Question: For a college project, I am creating a website with some back end algorithms and to test these in a demo environment I require a lot of fake data. To get this data I intend to scrape some sites. One of these sites is freelance.com.To extract the data I am using the Simple HTML DOM Parser but so far I have been unsuccessful in my efforts to actually get the data I need.
Here is an example of the HTML layout of the page I intend to scrape. The red boxes mark the required data.

Here is the code I have written so far after following some tutorials.
'''
<?php
include "simple_html_dom.php";
// Create DOM from URL
$html = file_get_html('http://www.freelancer.com/jobs/Website-Design/1/');
//Get all data inside the <tr> of <table id="project_table">
foreach($html->find('table[id=project_table] tr') as $tr) {
foreach($tr->find('td[class=title-col]') as $t) {
//get the inner HTML
$data = $t->outertext;
echo $data;
}
}
?>
'''
Hopefully someone can point me in the right direction as to how I can get this working.
Thanks.
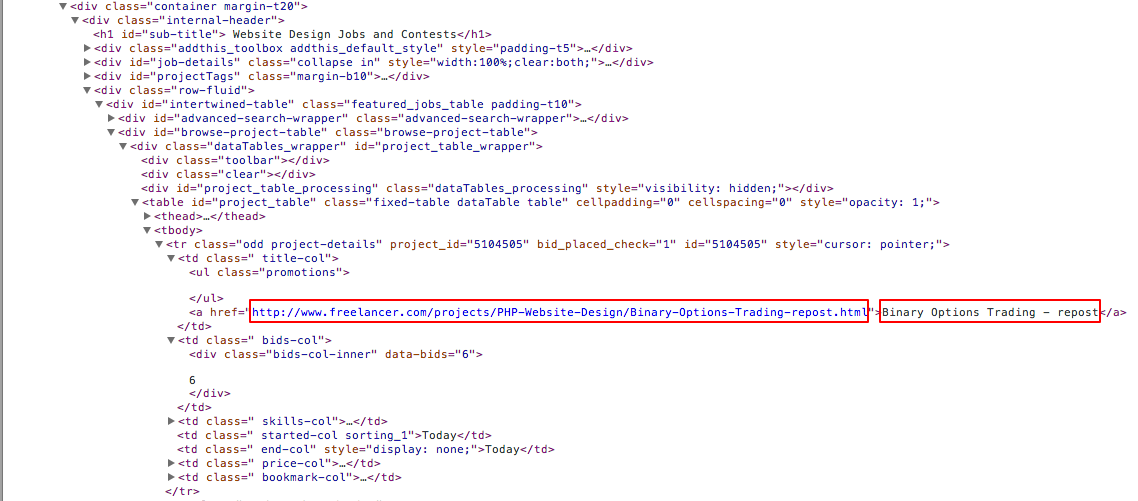
Answer: The raw source code is different, that's why you're not getting the expected results...
You can check the raw source code using 'ctrl+u', the data are in 'table[id=project_table_static]', and the cells 'td' have no attributes, so, here's a working code to get all the URLs from the table:
'''
$url = 'http://www.freelancer.com/jobs/Website-Design/1/';
// Create DOM from URL
$html = file_get_html($url);
//Get all data inside the <tr> of <table id="project_table">
foreach($html->find('table#project_table_static tbody tr') as $i=>$tr) {
// Skip the first empty element
if ($i==0) {
continue;
}
echo "<br/>\$i=".$i;
// get the first anchor
$anchor = $tr->find('a', 0);
echo " => ".$anchor->href;
}
// Clear dom object
$html->clear();
unset($html);
'''
<URL>